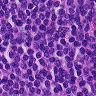
Metastatic tissue present: no